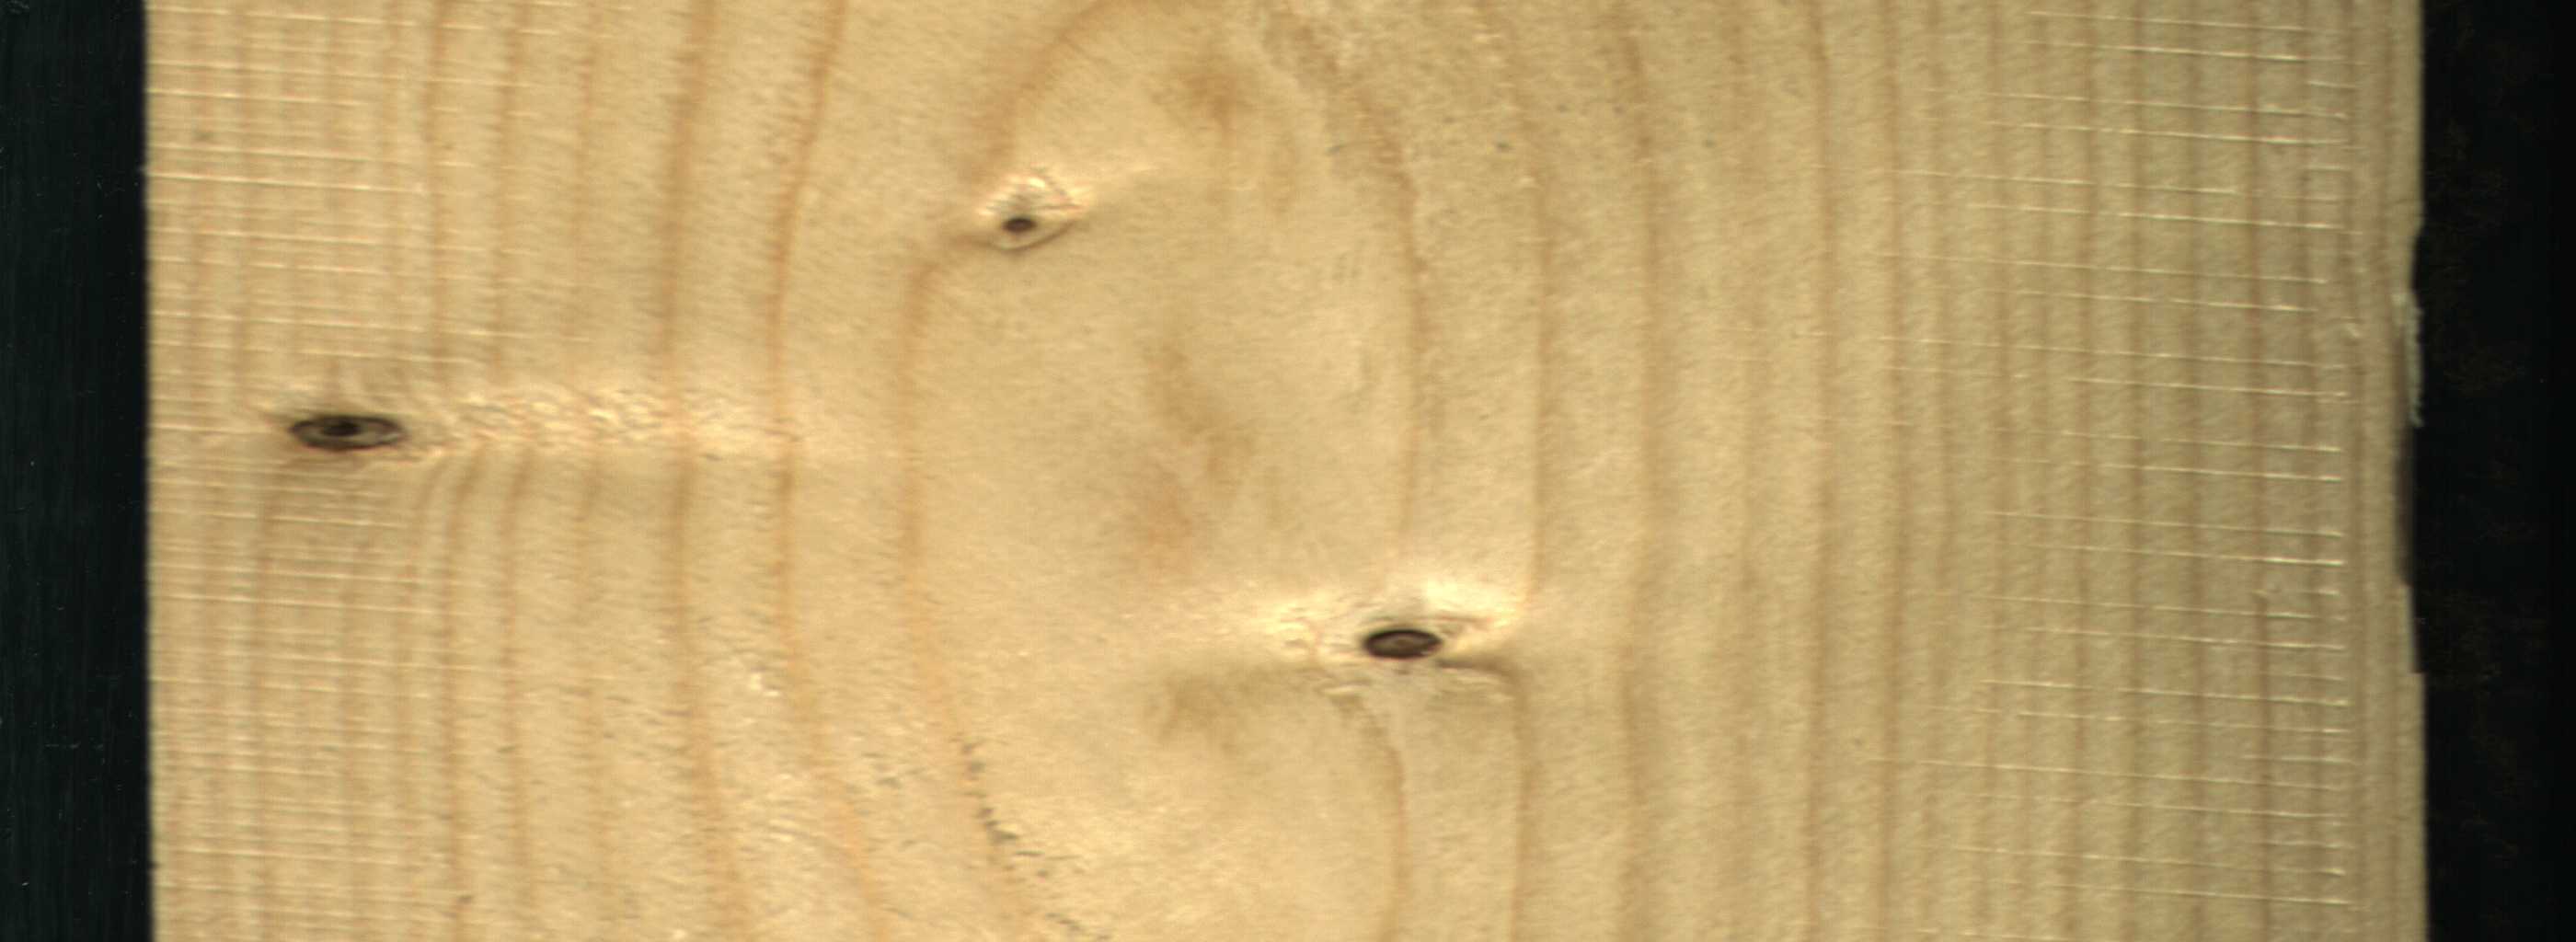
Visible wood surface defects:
Dead_Knot
Dead_Knot
Dead_Knot